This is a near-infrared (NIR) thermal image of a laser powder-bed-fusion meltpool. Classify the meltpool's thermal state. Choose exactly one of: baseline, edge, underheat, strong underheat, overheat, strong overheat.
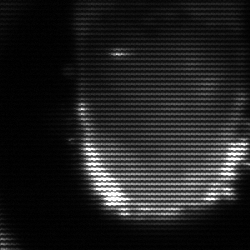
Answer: baseline